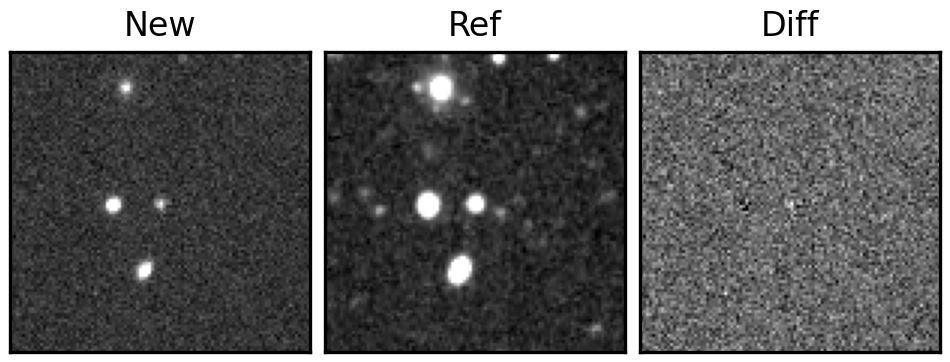
Label: real